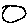
Label: circle